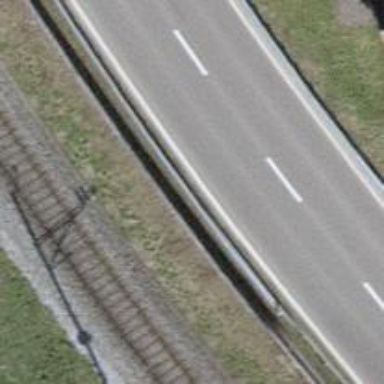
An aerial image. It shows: Guard rail.